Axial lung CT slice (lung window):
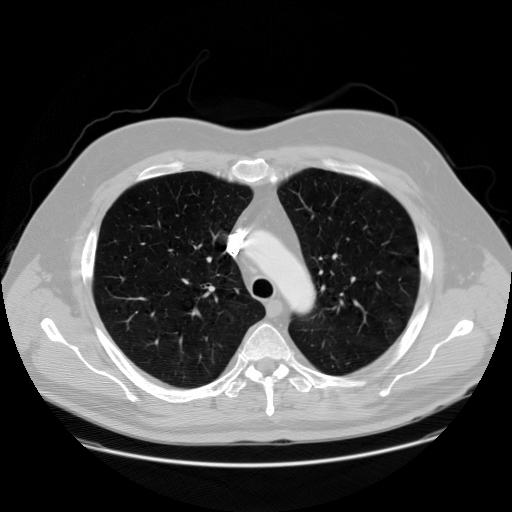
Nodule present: no